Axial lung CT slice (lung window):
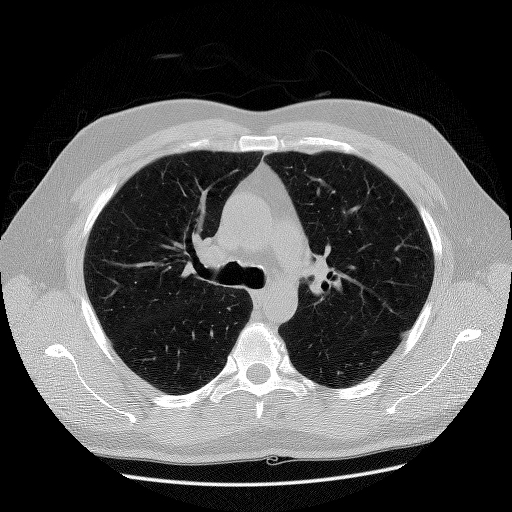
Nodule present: no